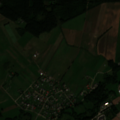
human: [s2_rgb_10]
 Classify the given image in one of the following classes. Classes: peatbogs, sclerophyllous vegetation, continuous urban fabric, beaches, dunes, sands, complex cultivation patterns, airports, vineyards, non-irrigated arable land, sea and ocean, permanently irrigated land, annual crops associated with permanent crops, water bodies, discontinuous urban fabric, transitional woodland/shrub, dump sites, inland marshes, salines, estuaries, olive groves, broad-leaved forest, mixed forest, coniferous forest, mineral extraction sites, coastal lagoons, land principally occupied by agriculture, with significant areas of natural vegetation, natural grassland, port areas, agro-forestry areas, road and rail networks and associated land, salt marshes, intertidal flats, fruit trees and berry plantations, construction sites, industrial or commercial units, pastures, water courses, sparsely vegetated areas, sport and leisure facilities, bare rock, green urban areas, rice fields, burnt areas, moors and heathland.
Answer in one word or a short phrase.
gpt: discontinuous urban fabric, non-irrigated arable land, pastures, complex cultivation patterns, land principally occupied by agriculture, with significant areas of natural vegetation, coniferous forest